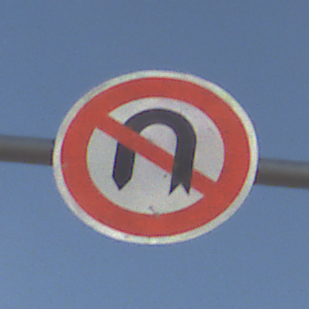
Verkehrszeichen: VerbotWenden
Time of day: SunriseSunset
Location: Outdoor (Suburban)
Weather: PartlyCloudy
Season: NotSpecified
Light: Natural